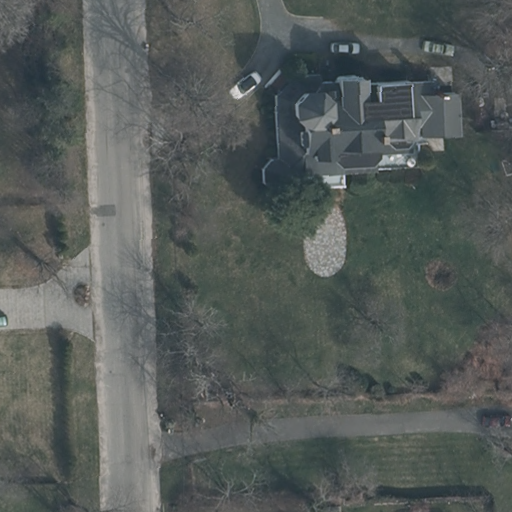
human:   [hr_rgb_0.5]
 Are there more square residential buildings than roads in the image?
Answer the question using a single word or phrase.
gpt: no

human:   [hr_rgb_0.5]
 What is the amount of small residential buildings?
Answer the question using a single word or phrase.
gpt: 0

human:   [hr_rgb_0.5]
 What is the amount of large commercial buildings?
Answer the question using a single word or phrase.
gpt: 0

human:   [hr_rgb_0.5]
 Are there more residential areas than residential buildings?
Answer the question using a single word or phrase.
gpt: no

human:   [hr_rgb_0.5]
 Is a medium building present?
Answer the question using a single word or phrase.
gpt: no

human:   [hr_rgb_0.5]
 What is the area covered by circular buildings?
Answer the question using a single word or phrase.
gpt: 0m2

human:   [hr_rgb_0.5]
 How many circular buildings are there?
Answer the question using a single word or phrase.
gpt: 0

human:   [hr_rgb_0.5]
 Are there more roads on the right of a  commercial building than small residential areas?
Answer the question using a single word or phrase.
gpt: no

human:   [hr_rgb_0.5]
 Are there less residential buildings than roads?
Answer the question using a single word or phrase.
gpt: no

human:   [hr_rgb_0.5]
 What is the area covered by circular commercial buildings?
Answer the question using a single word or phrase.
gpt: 0m2

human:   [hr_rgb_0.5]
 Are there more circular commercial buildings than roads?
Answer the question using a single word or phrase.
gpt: no

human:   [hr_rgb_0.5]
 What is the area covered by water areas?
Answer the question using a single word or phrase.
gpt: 0m2

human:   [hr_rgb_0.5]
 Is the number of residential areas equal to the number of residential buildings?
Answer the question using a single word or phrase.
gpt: yes

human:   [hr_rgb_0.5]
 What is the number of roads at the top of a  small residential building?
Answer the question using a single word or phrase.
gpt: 0

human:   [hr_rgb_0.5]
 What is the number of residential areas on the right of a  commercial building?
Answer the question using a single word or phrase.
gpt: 0

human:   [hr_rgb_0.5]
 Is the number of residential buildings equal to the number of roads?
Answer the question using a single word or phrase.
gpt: yes

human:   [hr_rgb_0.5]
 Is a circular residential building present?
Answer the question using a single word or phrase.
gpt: no

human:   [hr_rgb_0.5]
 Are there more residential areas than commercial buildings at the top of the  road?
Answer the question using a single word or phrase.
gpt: yes

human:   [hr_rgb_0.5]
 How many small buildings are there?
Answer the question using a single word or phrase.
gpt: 0

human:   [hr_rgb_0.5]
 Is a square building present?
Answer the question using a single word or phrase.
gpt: no

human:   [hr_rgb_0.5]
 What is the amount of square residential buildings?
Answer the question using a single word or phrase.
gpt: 0

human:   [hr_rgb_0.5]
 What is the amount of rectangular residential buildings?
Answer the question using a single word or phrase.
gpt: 0

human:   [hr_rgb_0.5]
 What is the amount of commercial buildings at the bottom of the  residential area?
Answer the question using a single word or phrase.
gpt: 0

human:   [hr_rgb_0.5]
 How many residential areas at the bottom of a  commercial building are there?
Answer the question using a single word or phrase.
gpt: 0

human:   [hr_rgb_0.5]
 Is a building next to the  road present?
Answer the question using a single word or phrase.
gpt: yes

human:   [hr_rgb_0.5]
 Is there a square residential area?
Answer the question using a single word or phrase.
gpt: no

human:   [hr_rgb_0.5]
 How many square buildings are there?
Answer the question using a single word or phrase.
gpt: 0

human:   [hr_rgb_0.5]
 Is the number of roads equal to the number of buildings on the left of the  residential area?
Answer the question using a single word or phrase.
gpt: no

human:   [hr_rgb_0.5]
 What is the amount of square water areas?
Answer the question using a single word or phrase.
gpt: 0

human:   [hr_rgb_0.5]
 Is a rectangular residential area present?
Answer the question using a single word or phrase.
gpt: yes

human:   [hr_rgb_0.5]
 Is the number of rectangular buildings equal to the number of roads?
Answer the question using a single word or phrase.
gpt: no

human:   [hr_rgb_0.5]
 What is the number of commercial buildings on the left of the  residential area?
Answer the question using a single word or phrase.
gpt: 0

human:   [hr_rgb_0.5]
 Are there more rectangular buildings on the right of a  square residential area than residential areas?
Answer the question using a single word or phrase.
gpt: no

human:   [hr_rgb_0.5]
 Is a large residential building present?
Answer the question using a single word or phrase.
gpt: yes

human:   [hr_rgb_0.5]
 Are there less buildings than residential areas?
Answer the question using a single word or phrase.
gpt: no

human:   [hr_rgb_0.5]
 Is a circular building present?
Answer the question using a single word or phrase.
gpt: no